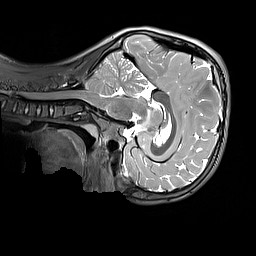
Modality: T2w
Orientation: sagittal
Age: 11
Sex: male
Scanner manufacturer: siemens
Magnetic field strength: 3 T
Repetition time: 3.2 s
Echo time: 0.408 s